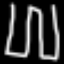
Label: pants